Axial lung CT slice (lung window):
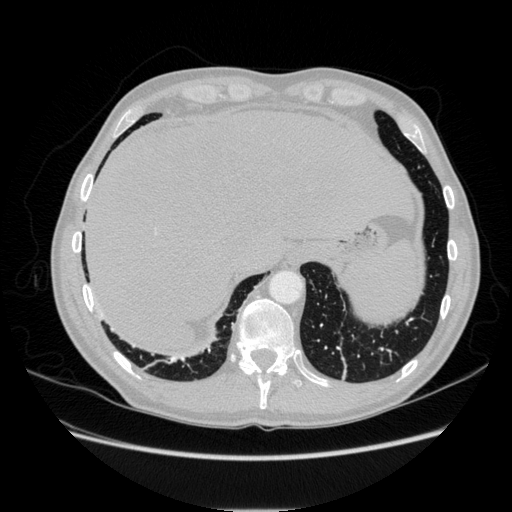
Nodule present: no